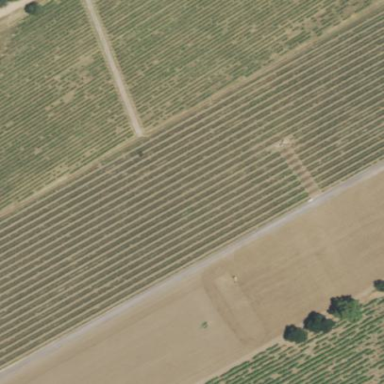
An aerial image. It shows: Vineyard growing wine grapes.